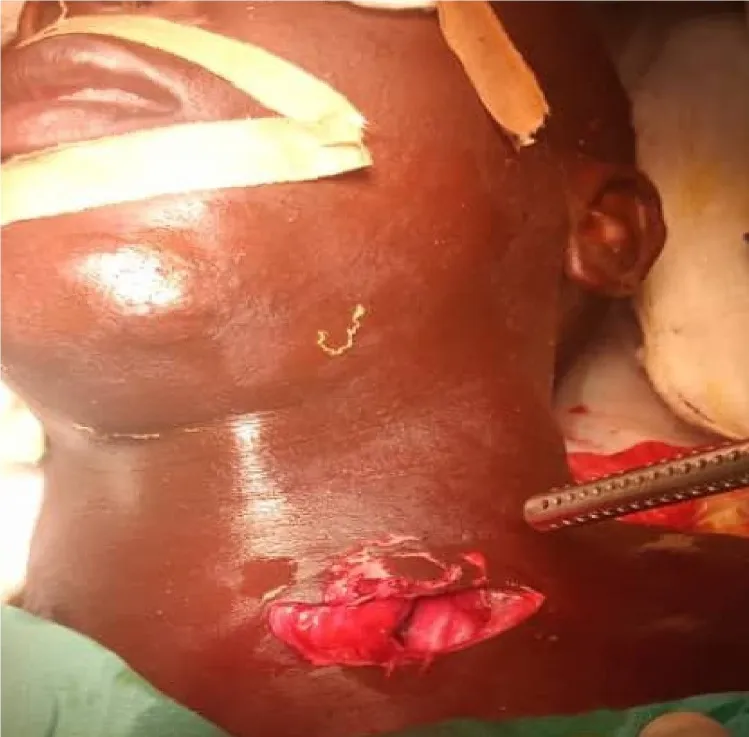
Showing neck wound after extraction of Foreign body.
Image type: medical_photograph (other_medical_photograph)